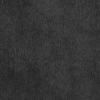
Label: not_dusty